Question: I have some data (benchmarking results of 'k-selection' algorithms) which has irregular x-values. I have them labeled explicitly (1, 50, 100, 500, 1000, 2500, and 5000).
Because these values are not linearly increasing (or exponentially increasing, although making the x-axis a logscale does improve things a bit, bug leaves a huge gap in between 1 and 50) they are oddly spread out and clumped together. Is there a way to scale the x-axis so that these data points are drawn at an even spacing?
Below is a sample of the grid spacing (labels and legends are not visible in the eps file, these are drawn later by the graphicx package) as well as the gnuplot commands I'm using.

'''
set terminal epslatex
set xlabel 'k'
set ylabel 'seconds'
set tic scale 0
set key Left outside
set xtics rotate
set xtics ('1' 1, '50' 50, '100' 100, '500' 500, '1000' 1000, '2500' 2500, '5000' 5000)
set logscale y
set logscale x
set style data linespoints
set output 'selection.tex'
plot '../data/selection.dat' u 1:($2/1000) t 'Sort', '../data/selection.dat' u 1:($3/1000) t 'Partial Sort', '../data/selection.dat' u 1:($4/1000) t 'Heap', '../data/selection.dat' u 1:($5/1000) t 'Partial Heap', '../data/selection.dat' u 1:($6/1000) t 'Order Statistics'
'''
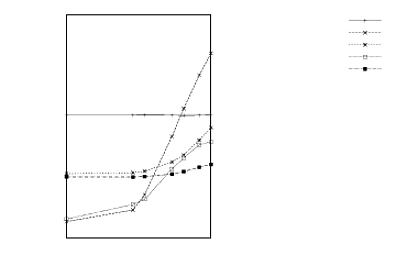
Answer: The cleanest way to do it is to use the 'xticlabels' command:
'''
plot '../data/selection.dat' u ($2/1000):xticlabels(1) t 'Sort', \...
'''
This takes the value from the first column and uses it as the x axis labels, while using the second column as data.
This is a bit like using the command
'''
plot 'file' u 2
'''
Which just plots the data from the second column against a dummy index (1,2,3,4...). This gives an even spacing to the data points, which seems to be what you want here.